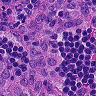
Metastatic tissue present: yes